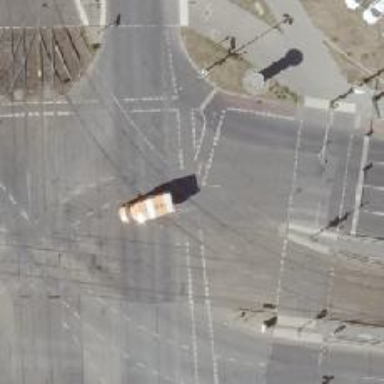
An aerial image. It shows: Tram crossing on the railway.